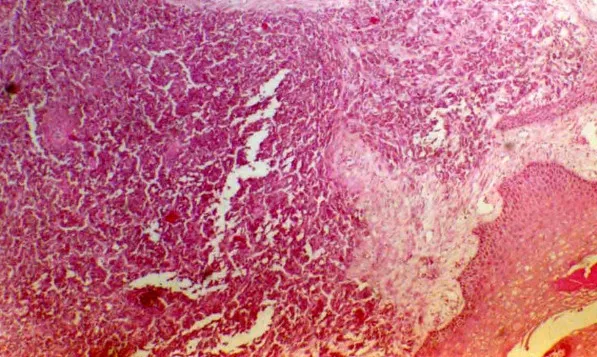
Histopathology showing Merkel cells arranged in rosettes with mitoses present (haematoxylin eosin; x 100).
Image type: pathology (h&e)